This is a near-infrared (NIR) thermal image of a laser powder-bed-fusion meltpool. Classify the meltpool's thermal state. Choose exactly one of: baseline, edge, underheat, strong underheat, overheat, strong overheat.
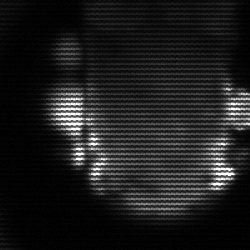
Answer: baseline